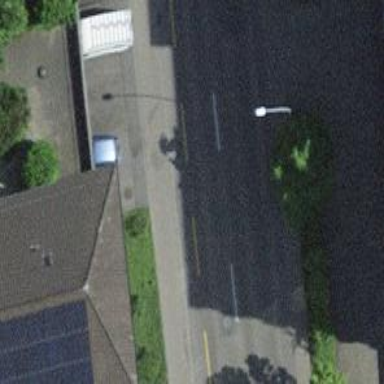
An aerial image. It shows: Tertiary road with asphalt surface. It has separate sidewalks on both sides.